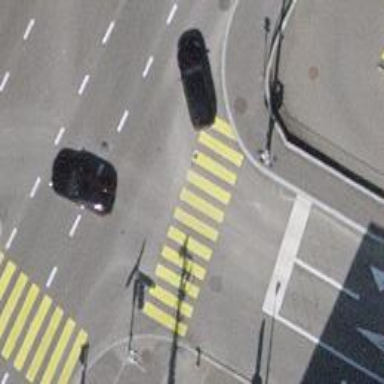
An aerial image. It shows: Marked crossing with traffic signals.